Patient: sex M, age 37
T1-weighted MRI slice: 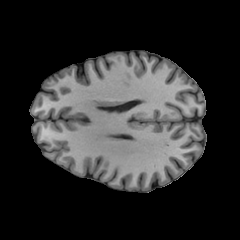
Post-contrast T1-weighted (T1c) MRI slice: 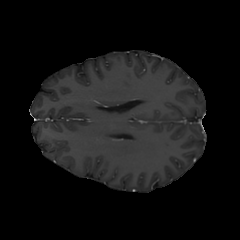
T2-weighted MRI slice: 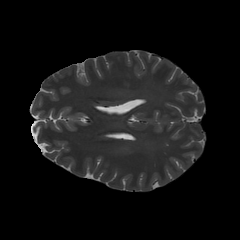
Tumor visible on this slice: no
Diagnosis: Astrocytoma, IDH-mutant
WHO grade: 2